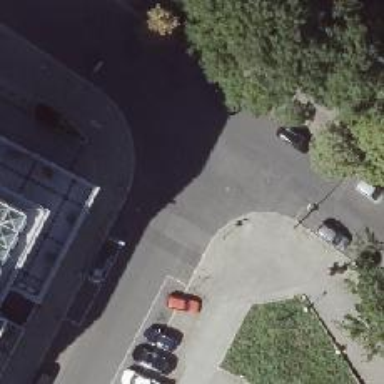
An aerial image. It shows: Asphalt footway with uncontrolled zebra crossing.